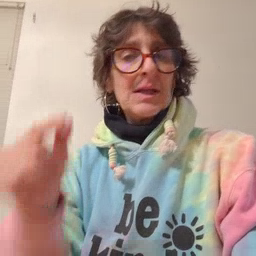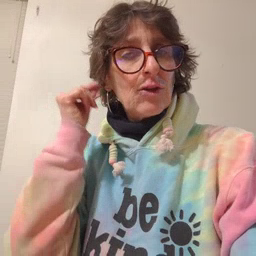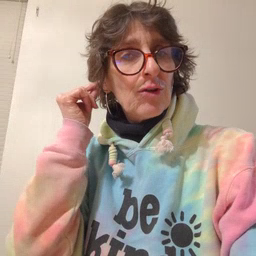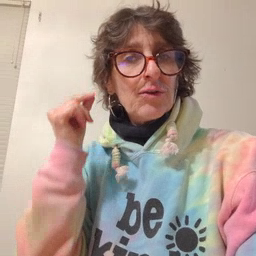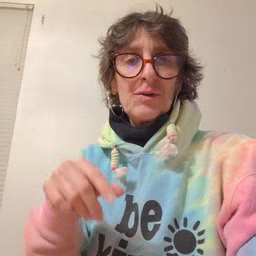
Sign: ear